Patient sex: M
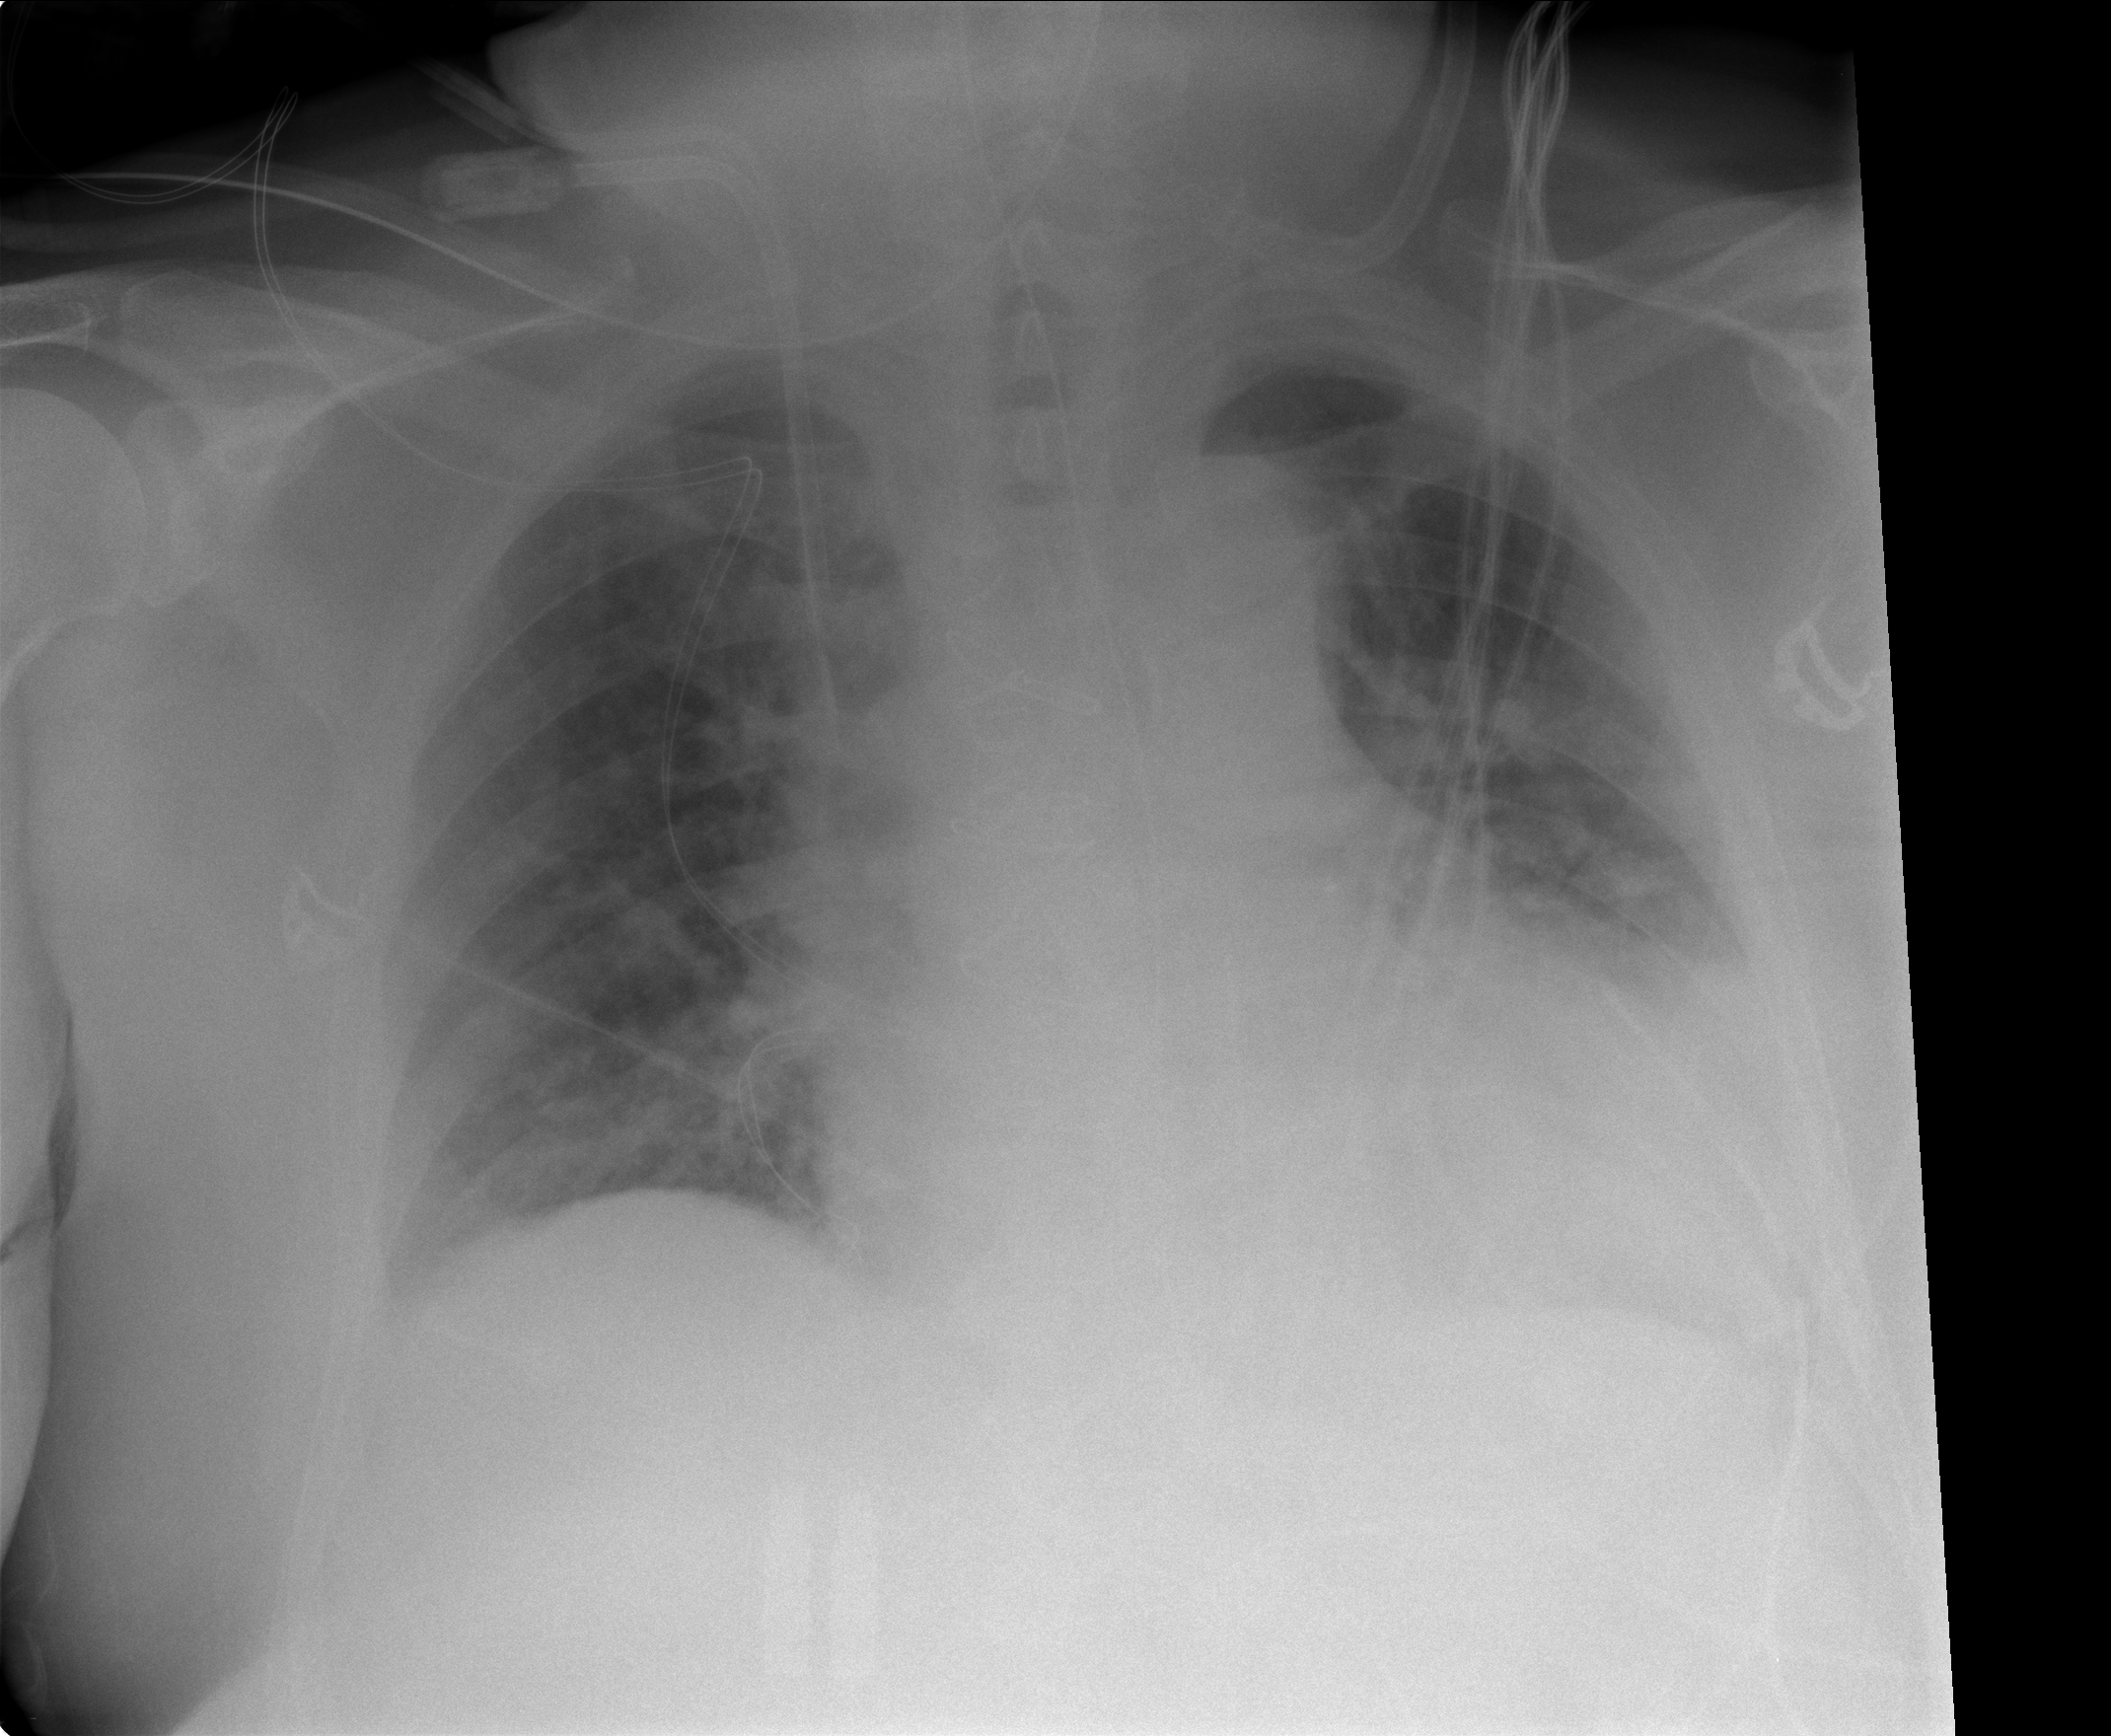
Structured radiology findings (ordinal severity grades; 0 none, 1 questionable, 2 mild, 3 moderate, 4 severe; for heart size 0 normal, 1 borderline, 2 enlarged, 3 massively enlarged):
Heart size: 2
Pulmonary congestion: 2
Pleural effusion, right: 0
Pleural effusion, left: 1
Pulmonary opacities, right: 0
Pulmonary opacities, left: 0
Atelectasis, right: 0
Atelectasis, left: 2